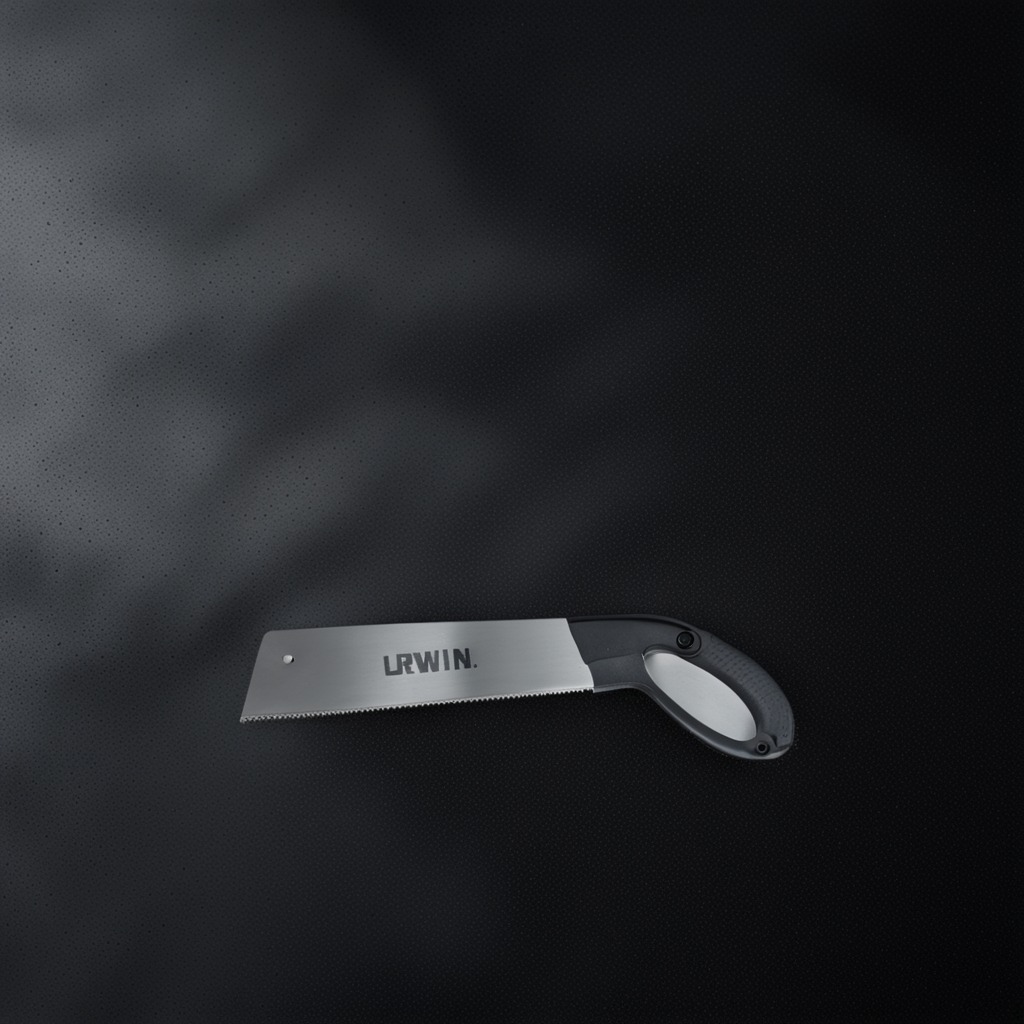
A metal saw is lying on a granite tabletop inside a workshop at night.